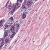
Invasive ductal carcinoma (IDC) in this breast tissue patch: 0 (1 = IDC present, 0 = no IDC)